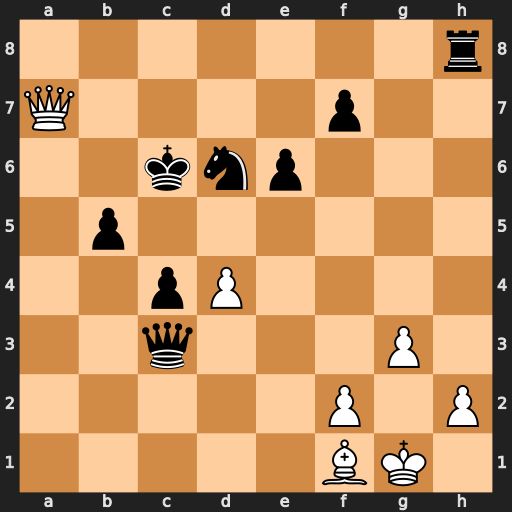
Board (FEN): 7r/Q4p2/2knp3/1p6/2pP4/2q3P1/5P1P/5BK1
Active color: w
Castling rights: -
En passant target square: -
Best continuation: Bg2+ Ne4 Bxe4+ Kd6 Qc5+ Kd7 Bc6+